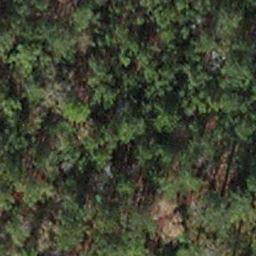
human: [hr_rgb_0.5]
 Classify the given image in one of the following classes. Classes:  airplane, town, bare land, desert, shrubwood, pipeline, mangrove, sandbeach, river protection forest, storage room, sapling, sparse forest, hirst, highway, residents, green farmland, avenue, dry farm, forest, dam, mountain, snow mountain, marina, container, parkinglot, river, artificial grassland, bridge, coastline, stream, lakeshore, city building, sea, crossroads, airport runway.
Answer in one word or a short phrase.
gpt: sapling